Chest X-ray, AP view. Patient: 62 years old, sex M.
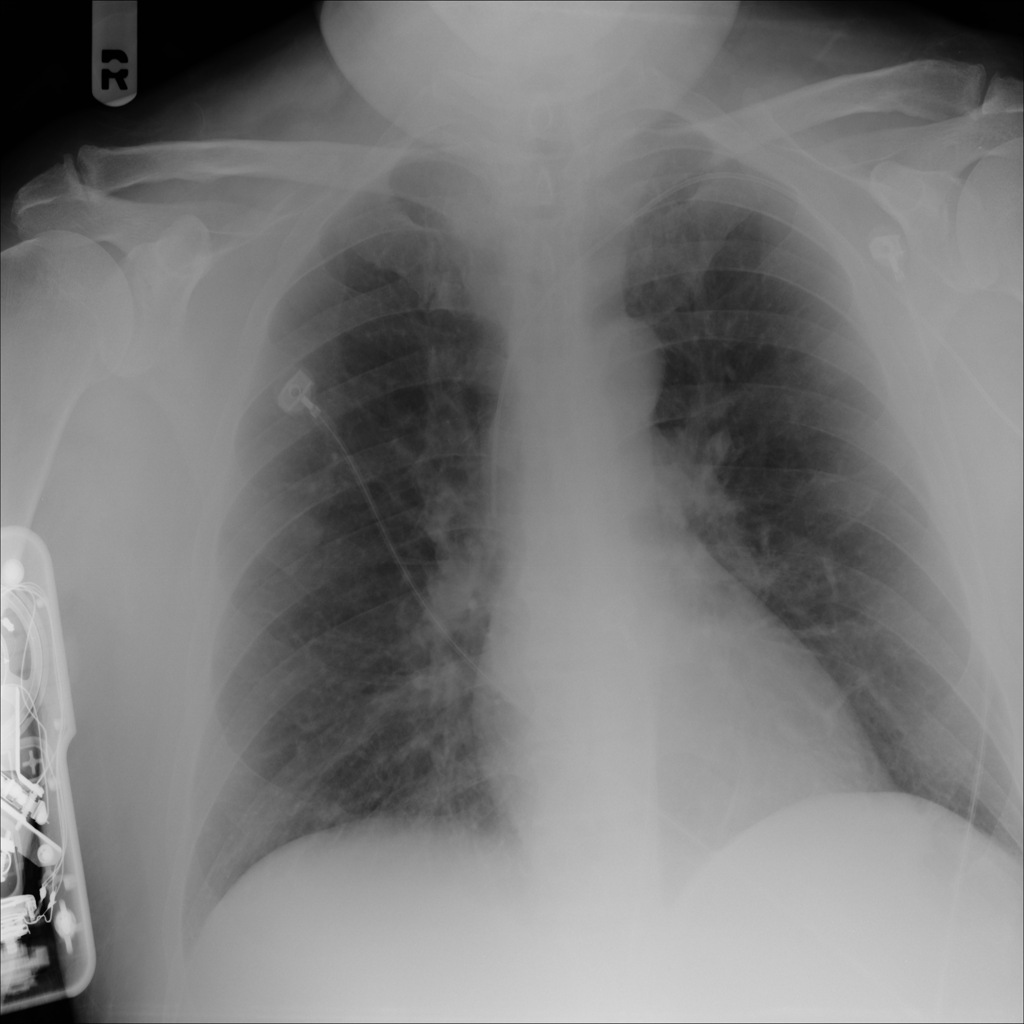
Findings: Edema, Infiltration